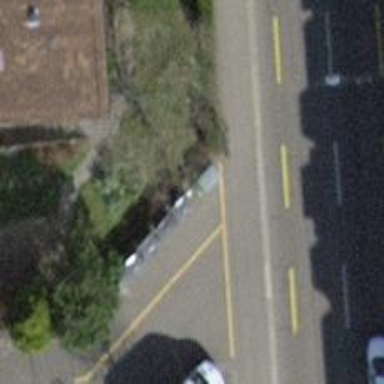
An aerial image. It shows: Asphalt sidewalk.